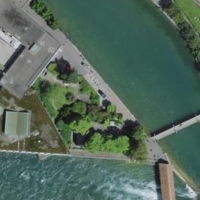
EUNIS habitat code: 15
Species observed at this site:
Salmo trutta
Aythya fuligula
Cinclus cinclus
Tadorna tadorna
Anas platyrhynchos
Mergus merganser